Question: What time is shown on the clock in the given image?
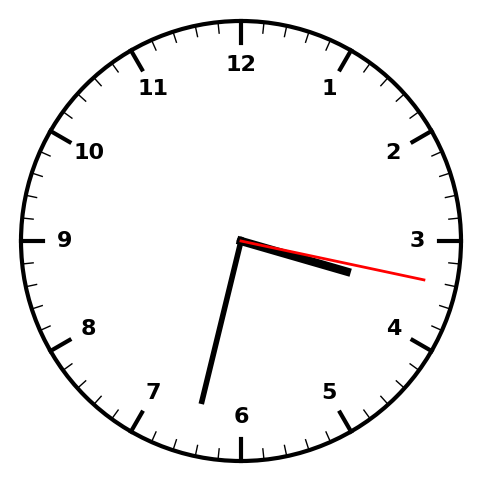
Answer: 03:32:17